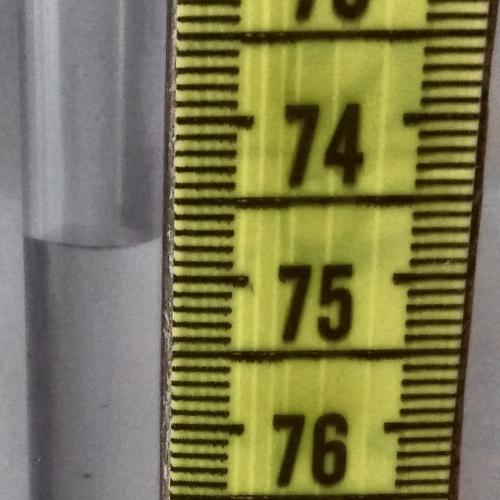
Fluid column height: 74.7 cm